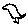
Label: bird